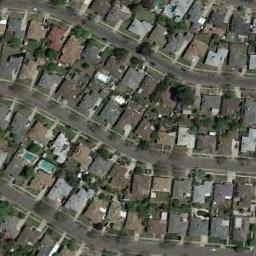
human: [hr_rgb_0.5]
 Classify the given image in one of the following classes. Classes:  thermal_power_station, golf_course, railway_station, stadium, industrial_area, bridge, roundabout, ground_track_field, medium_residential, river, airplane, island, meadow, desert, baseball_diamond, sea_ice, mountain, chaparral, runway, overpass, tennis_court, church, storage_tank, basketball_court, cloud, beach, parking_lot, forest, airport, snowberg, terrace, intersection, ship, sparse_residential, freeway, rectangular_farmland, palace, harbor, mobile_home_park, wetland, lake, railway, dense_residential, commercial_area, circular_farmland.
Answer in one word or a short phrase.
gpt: dense_residential